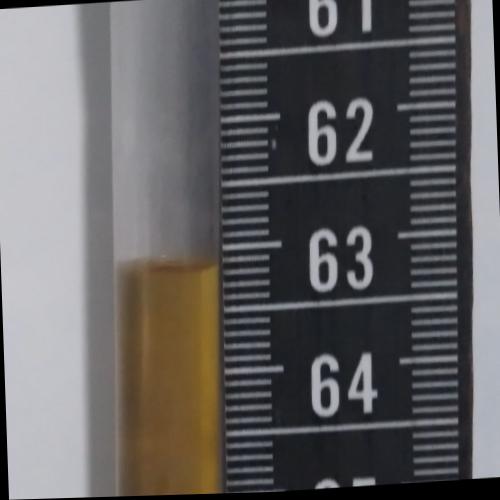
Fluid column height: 63.1 cm